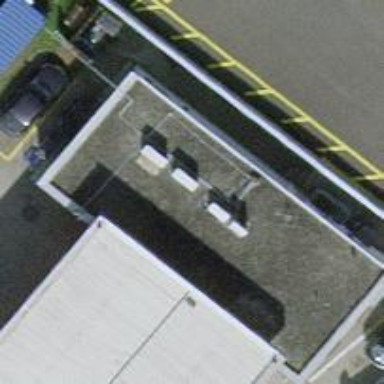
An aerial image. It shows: Convenience shop.